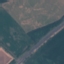
Land use / land cover: Highway